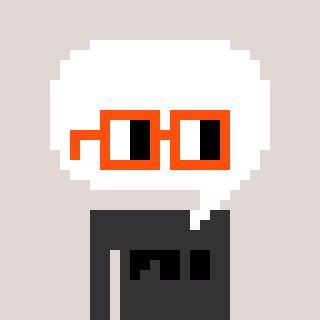
a pixel art character with square orange glasses, a speech bubble-shaped head and a grayscale-colored body on a warm background